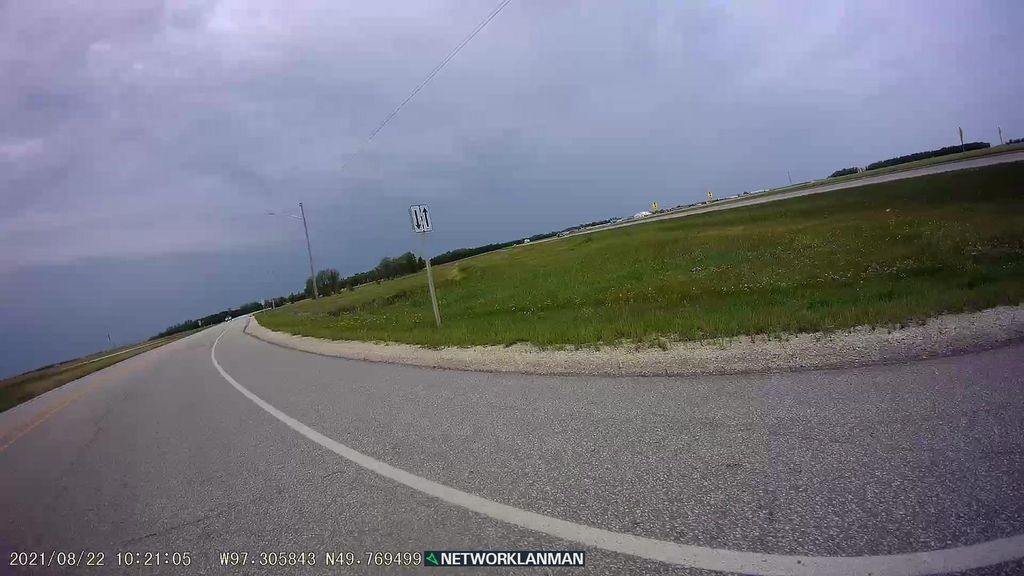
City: winnipeg